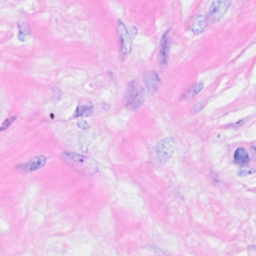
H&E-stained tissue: Breast